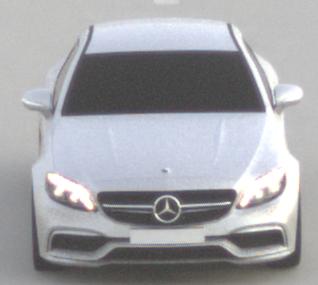
Make: Mercedes-Benz
Model: C 43 AMG
Detailed model: C-Class (205) AMG Limousine
Model produced from: 2016/10
Model produced until: 2018/04
Doors: 4
Color: white
Road condition: dry road
Daytime: sunrise or sunset
Contrast: low contrast